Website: home-depot
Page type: delivery-shipping
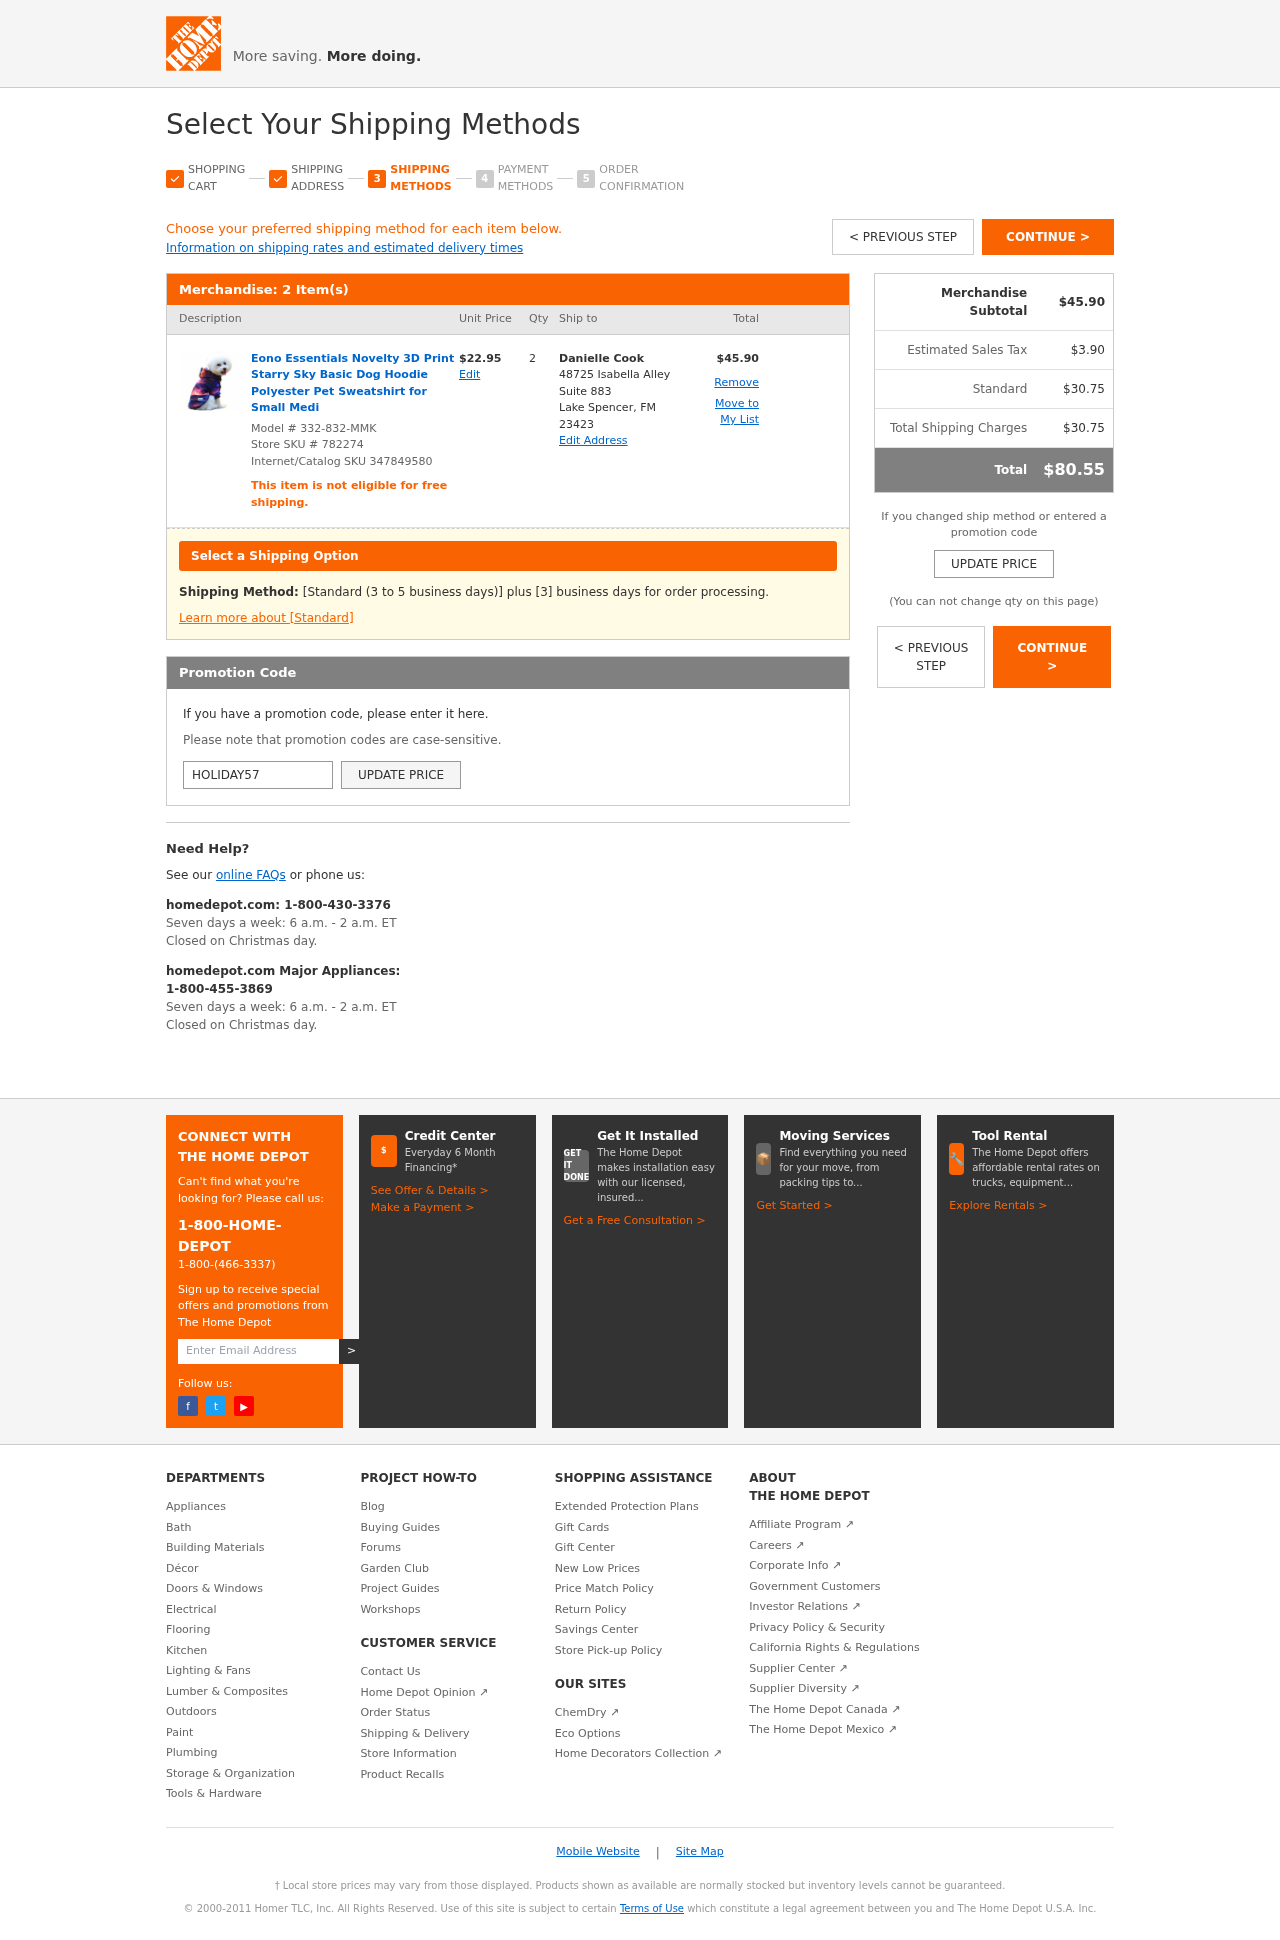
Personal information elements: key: PII_CITY_STATE_ZIP
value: Lake Spencer, FM 23423
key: PII_FULLNAME
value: Danielle Cook
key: PII_PROMO_CODE
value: HOLIDAY57
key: PII_STREET
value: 48725 Isabella Alley Suite 883
Product elements: key: PRODUCT1_NAME
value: Eono Essentials Novelty 3D Print Starry Sky Basic Dog Hoodie Polyester Pet Sweatshirt for Small Medi
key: PRODUCT1_PRICE
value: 22.95
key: PRODUCT1_QUANTITY
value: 2
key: PRODUCT_MODEL_NUMBER
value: Model # 332-832-MMK
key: PRODUCT1_LINE_TOTAL
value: $45.90
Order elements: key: ORDER_NUM_ITEMS
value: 2 Item(s)
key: ORDER_SUBTOTAL
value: $45.90
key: ORDER_TAX
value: $3.90
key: ORDER_SHIPPING_COST
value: $30.75
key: ORDER_SHIPPING_TOTAL
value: $30.75
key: ORDER_TOTAL
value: $80.55
Other elements: key: STORE_SKU
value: Store SKU # 782274
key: INTERNET_SKU
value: Internet/Catalog SKU 347849580